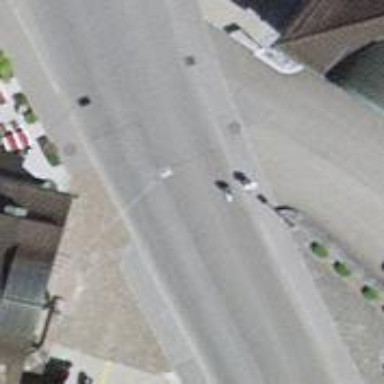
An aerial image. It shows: Unmarked road crossing.